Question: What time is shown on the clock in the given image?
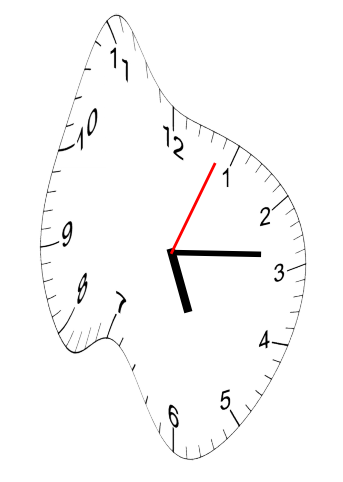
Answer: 05:14:04